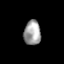
Tissue: lung
Cell type: Myeloid cells
Senescence score: 0.2349
Nuclear area (px): 407
Mean DAPI intensity: 161.079